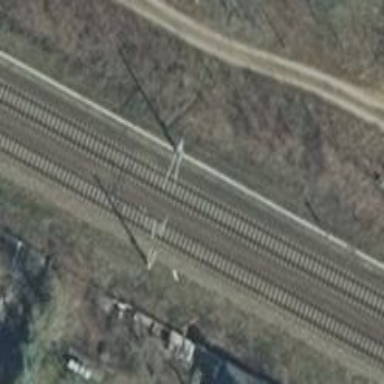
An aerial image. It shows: Milestone along the railway track with catenary mast.